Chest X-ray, PA view. Patient: 36 years old, sex M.
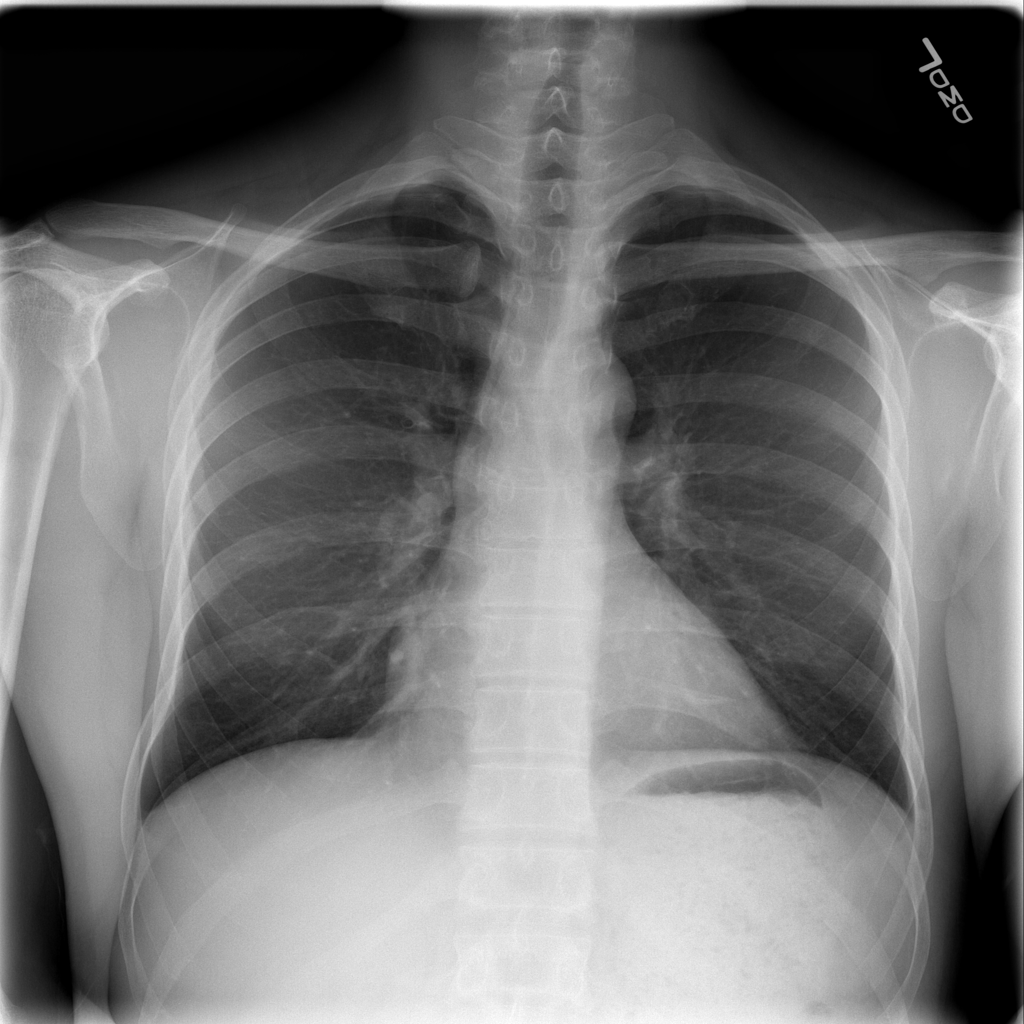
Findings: No Finding